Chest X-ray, AP view. Patient: 44 years old, sex F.
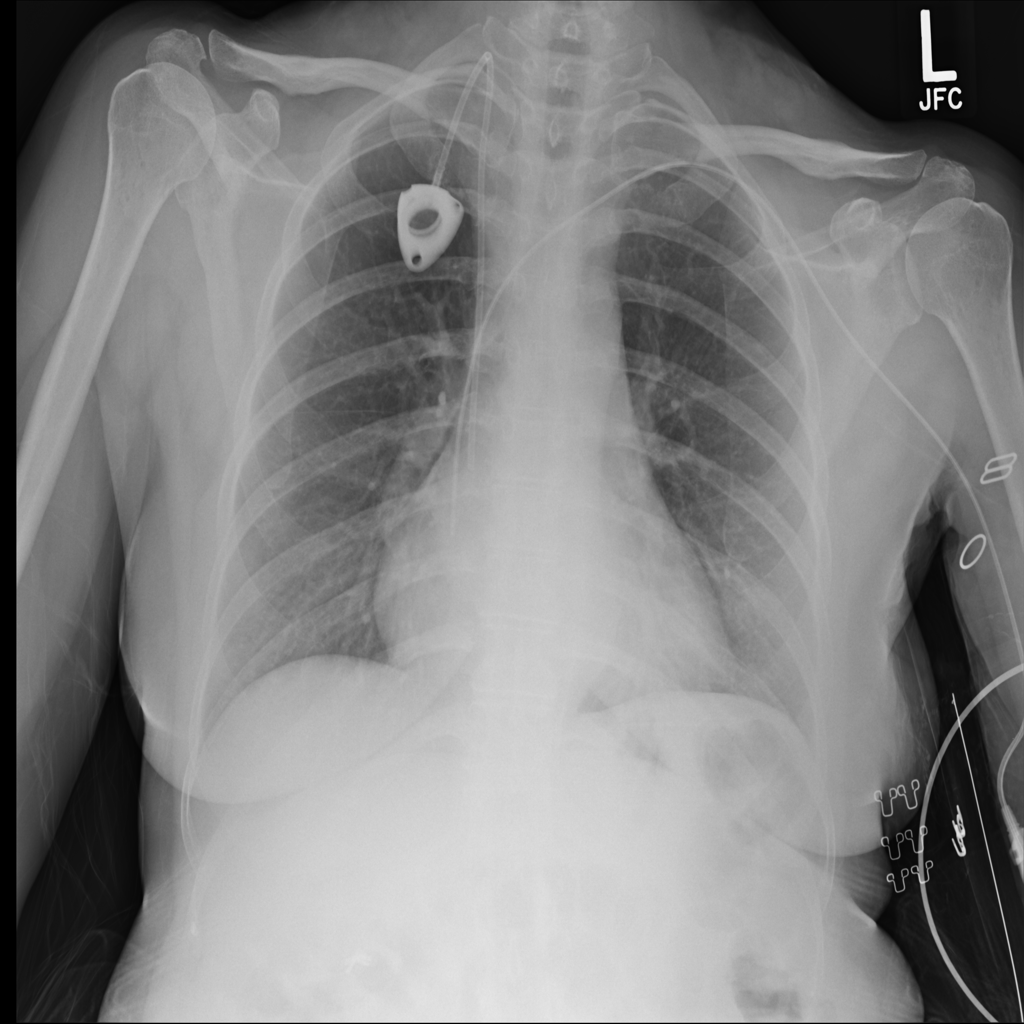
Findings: No Finding